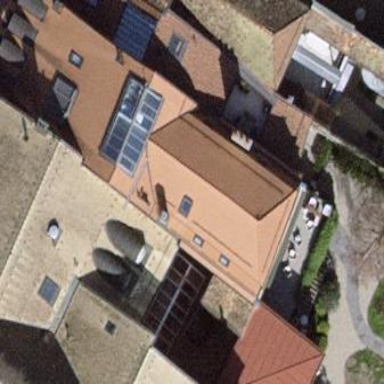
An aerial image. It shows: Building with gabled roof covered in roof tiles. The roof orientation is across the building.